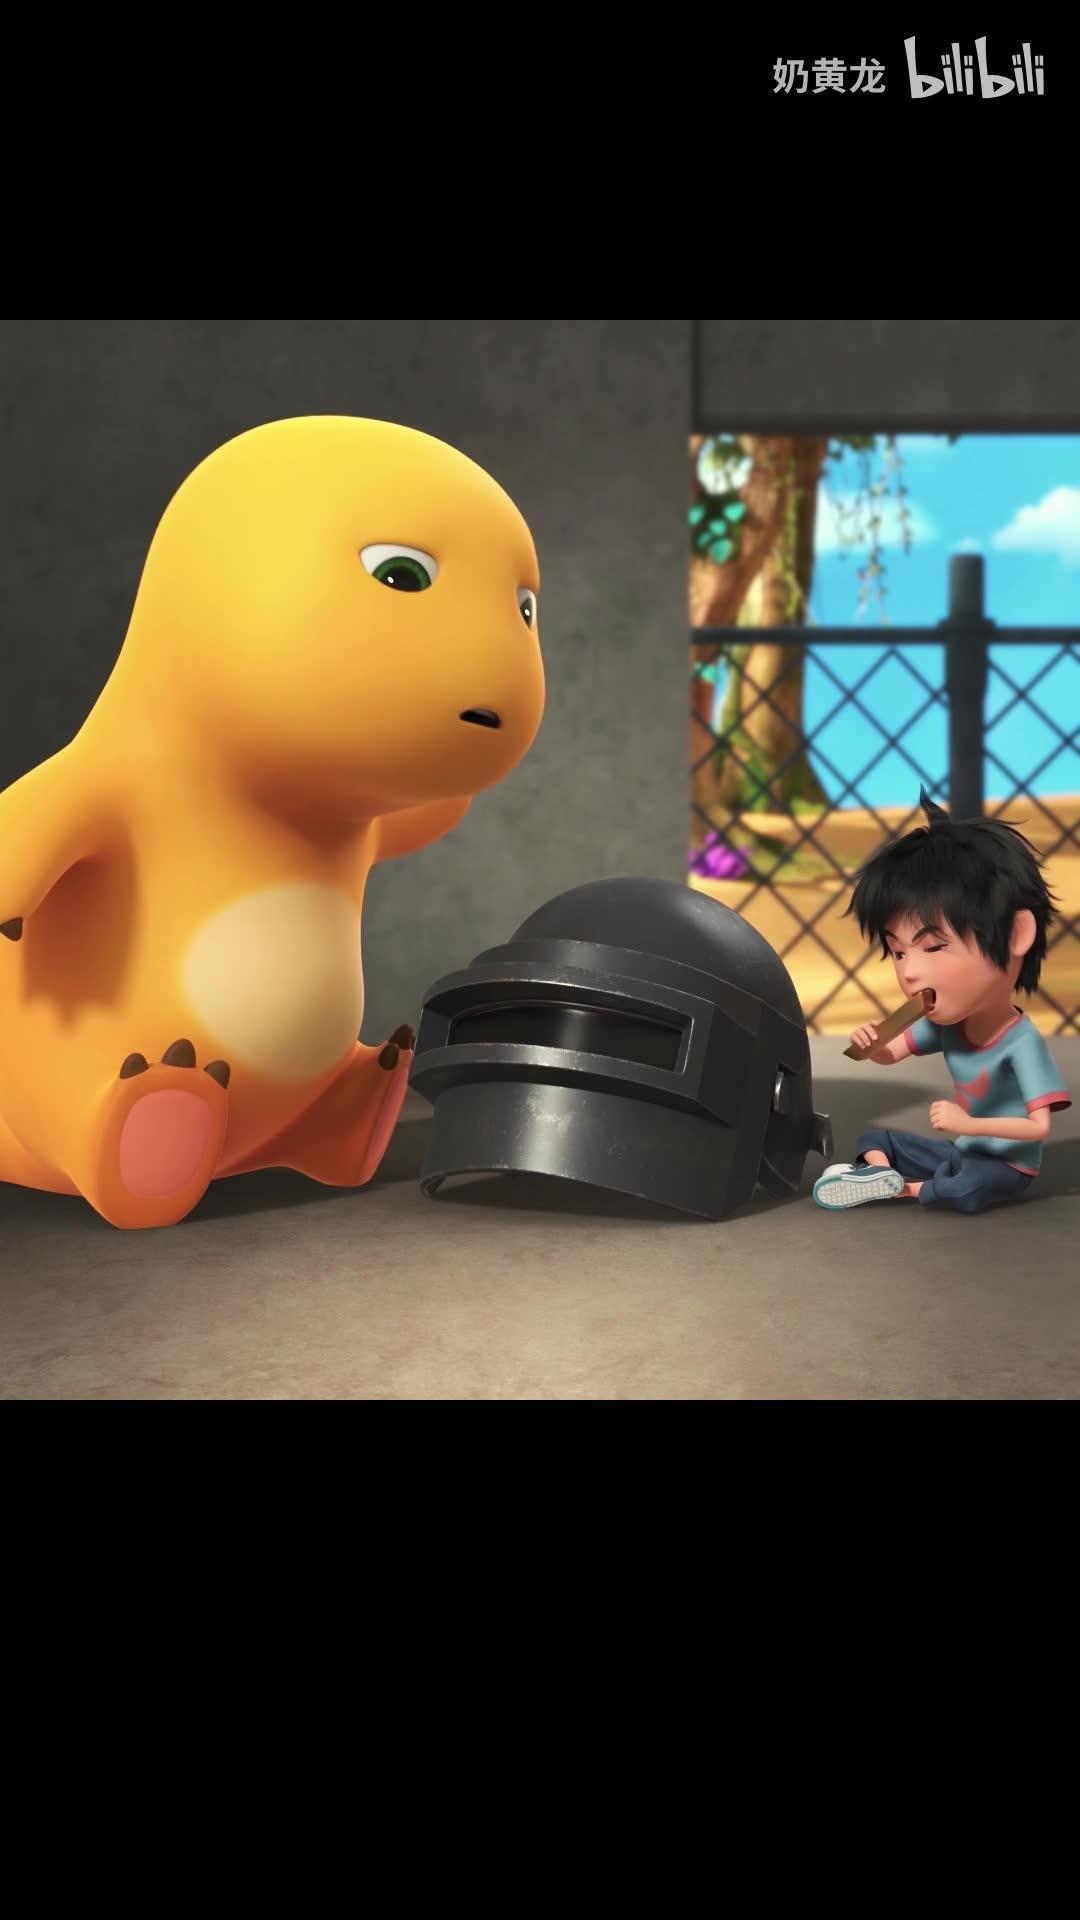
Label: nailong